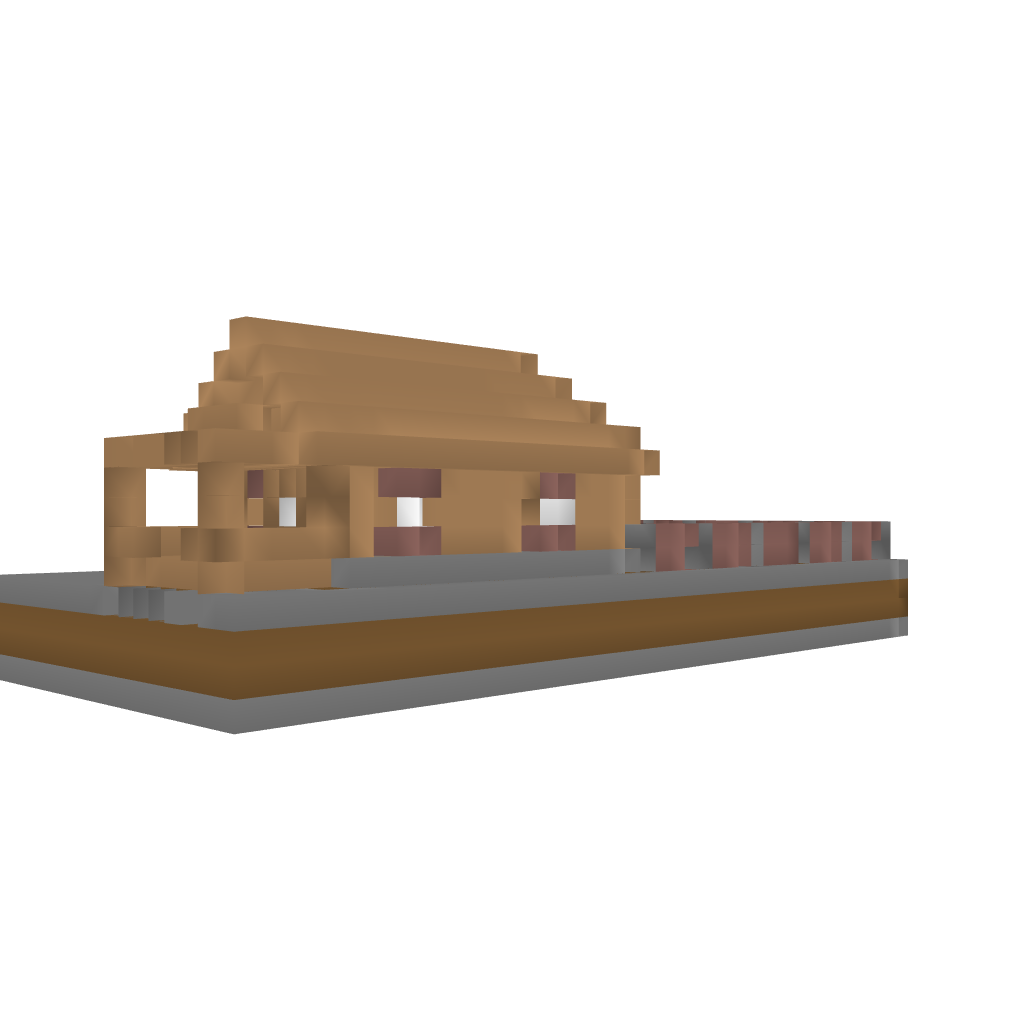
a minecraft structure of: Wood House bad low quality